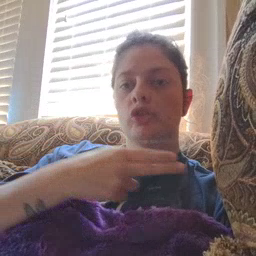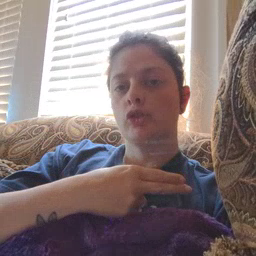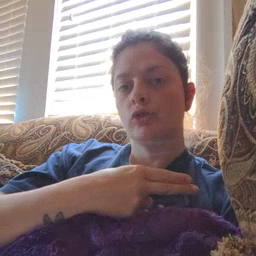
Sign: scissors